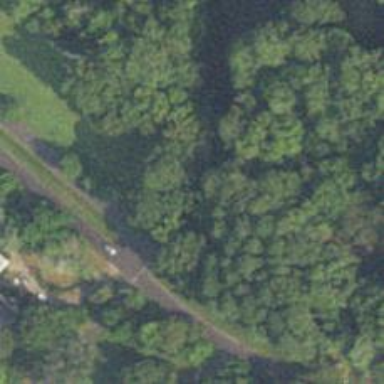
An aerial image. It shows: Path on bridge.